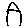
Label: house